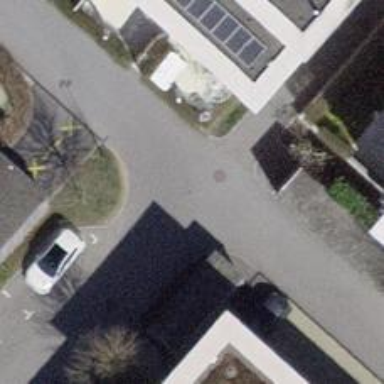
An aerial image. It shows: Living street.